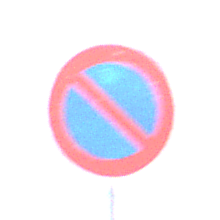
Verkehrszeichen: EingeschraenktesHalteverbot
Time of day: SunriseSunset
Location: Outdoor (Beach)
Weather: Overcast
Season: NotSpecified
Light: Natural